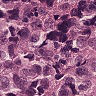
Metastatic tissue present: yes